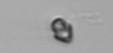
Label: Heterocapsa_rotundata